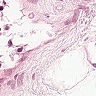
Metastatic tissue present: no